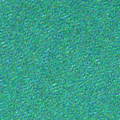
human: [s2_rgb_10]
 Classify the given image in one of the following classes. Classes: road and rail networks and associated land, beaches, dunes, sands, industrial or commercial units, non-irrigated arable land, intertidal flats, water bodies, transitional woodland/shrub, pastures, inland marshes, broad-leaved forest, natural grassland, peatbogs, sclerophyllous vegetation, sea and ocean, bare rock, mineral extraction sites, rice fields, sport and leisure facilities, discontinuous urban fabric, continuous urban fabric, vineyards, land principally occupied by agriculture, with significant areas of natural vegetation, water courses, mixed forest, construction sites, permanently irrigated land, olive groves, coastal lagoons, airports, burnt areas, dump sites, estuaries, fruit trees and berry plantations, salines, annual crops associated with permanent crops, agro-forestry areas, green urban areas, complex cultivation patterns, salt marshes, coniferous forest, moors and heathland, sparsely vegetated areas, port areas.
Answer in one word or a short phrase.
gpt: sea and ocean